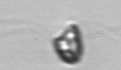
Label: flagellate_morphotype1